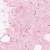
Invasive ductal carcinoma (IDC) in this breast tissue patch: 0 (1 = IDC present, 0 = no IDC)